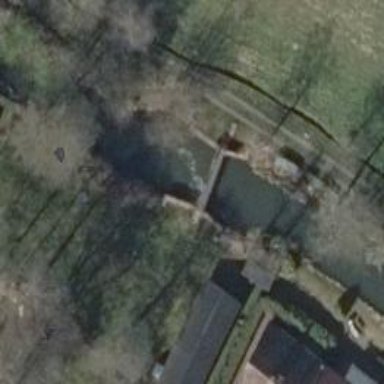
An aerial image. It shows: Weir in waterway.